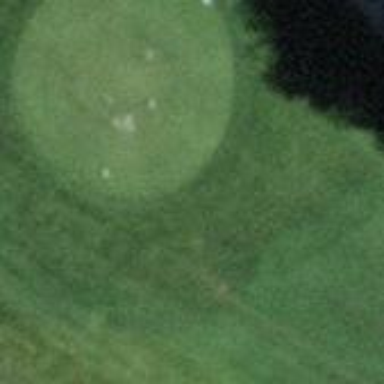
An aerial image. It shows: Grassy area designated as golf tee.